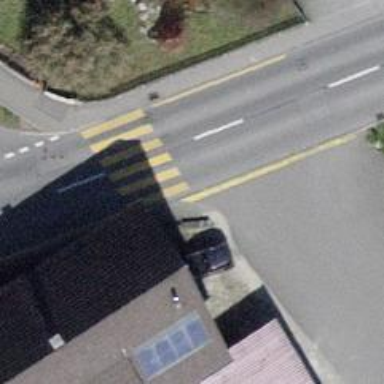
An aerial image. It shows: Kerb serving as barrier.